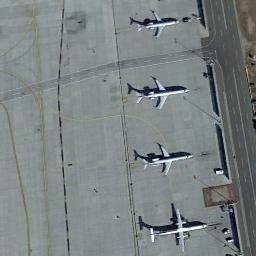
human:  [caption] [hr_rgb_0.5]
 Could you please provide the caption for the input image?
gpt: Four airplanes are parked on the runway .

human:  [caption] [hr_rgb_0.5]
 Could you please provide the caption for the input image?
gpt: There are many different sized planes in a clearing beside the runway .

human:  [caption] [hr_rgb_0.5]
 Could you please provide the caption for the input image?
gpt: Four planes parked in a line on the airport and a freeway in front of them .

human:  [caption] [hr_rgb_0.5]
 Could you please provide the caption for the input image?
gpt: Four planes were parked on the gray ground .

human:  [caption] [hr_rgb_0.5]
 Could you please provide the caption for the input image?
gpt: Four planes are in the field next to the runway .